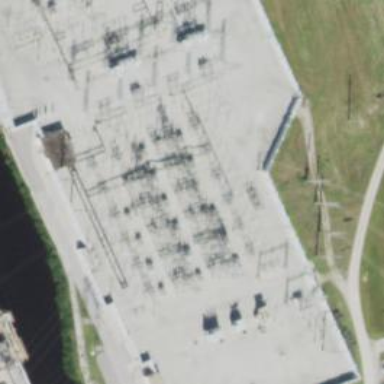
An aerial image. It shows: Switch for power supply.